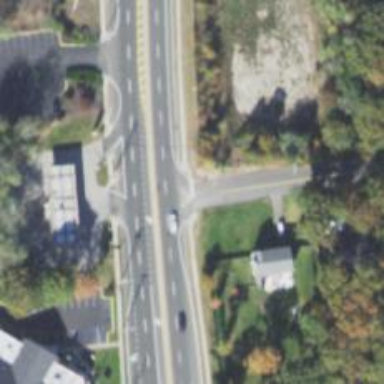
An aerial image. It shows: Marked crossing on the road.